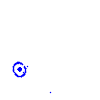
Particle: pion